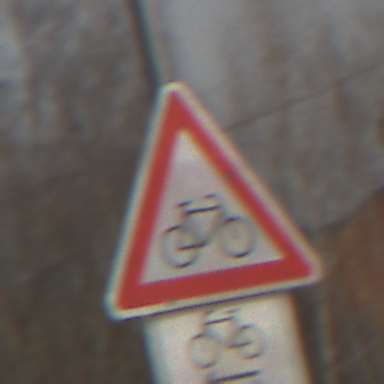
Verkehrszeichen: RadverkehrLinks
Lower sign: RichtungsangabeDurchPfeile9
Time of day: MorningAfternoon
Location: Outdoor (Nature)
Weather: PartlyCloudy
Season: Winter
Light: Natural